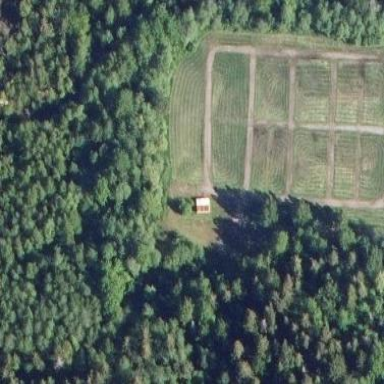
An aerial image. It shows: Archery pitch for leisure sports activities.